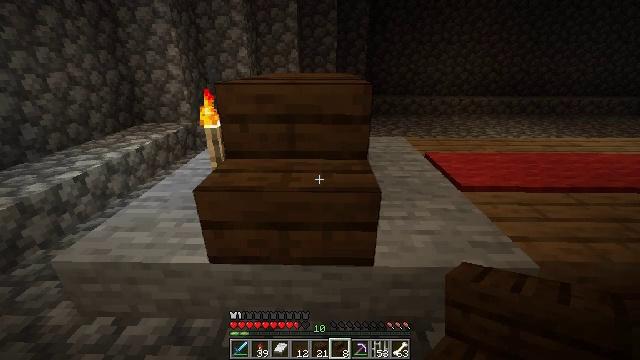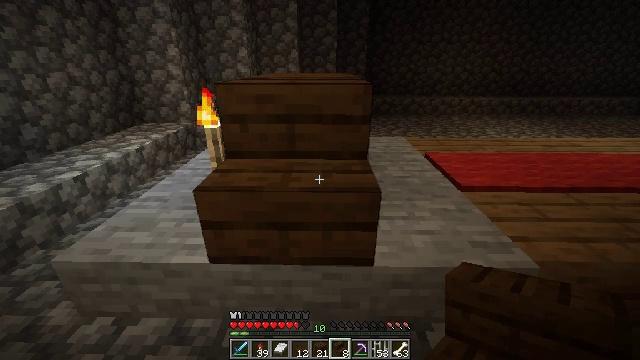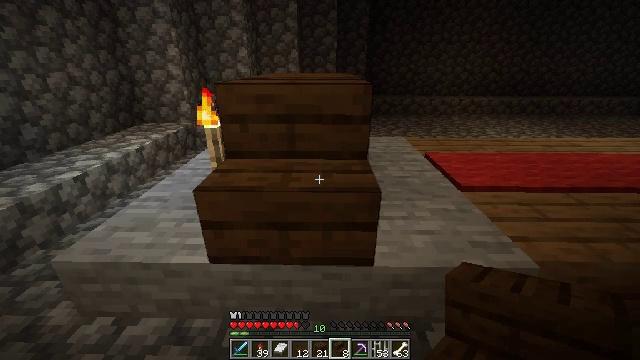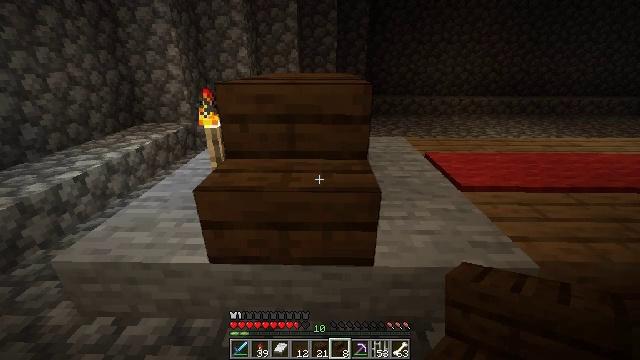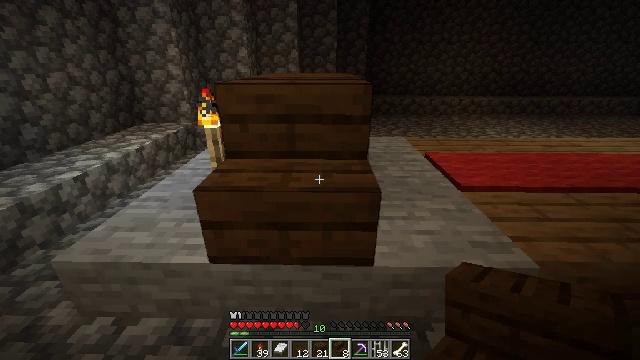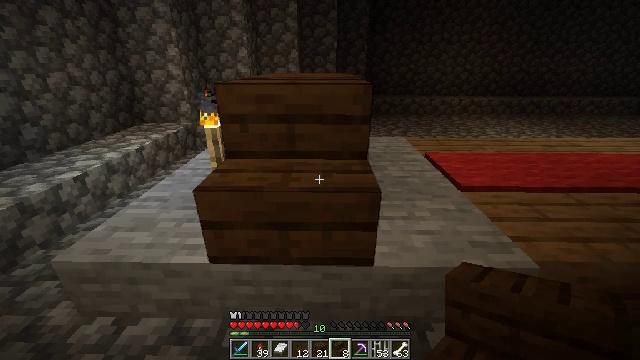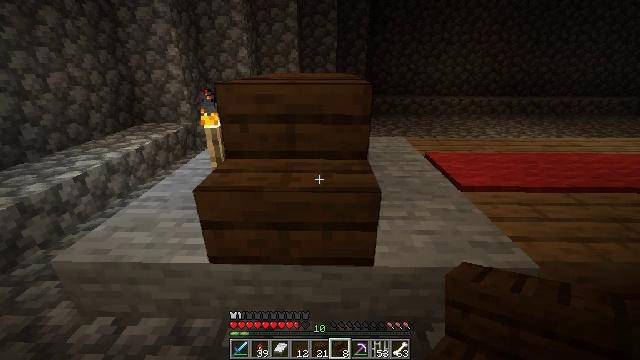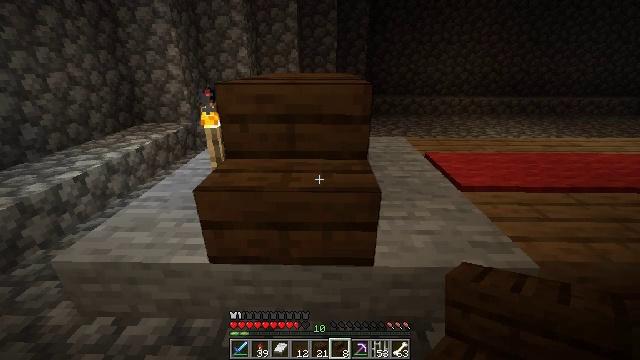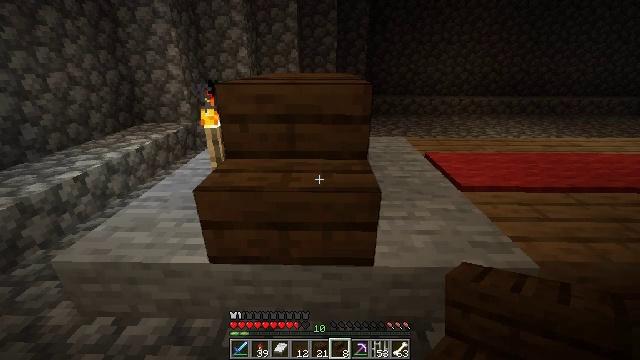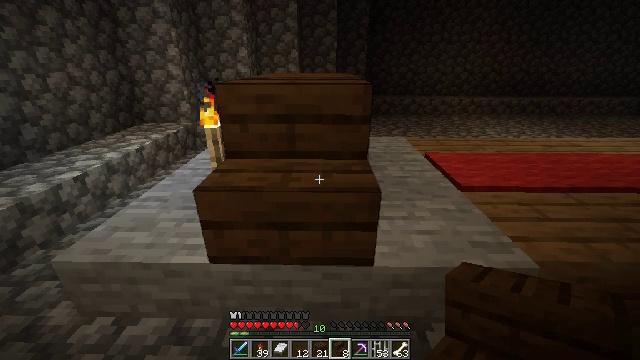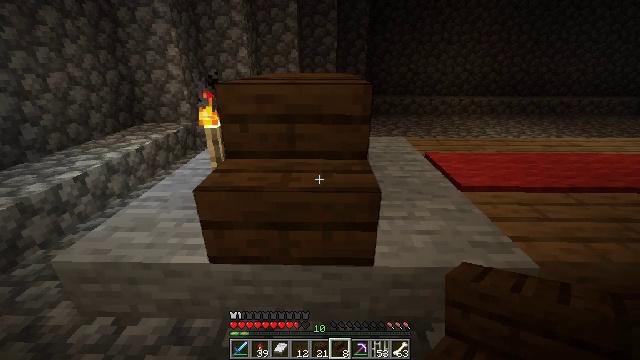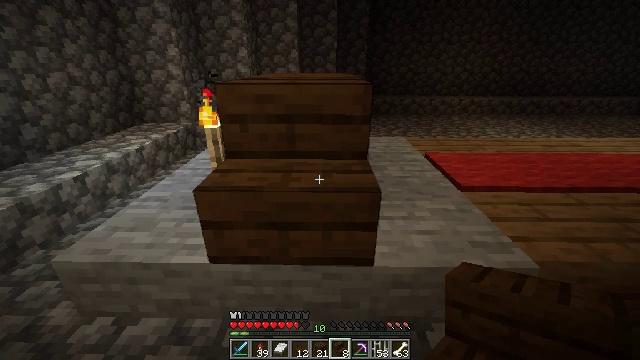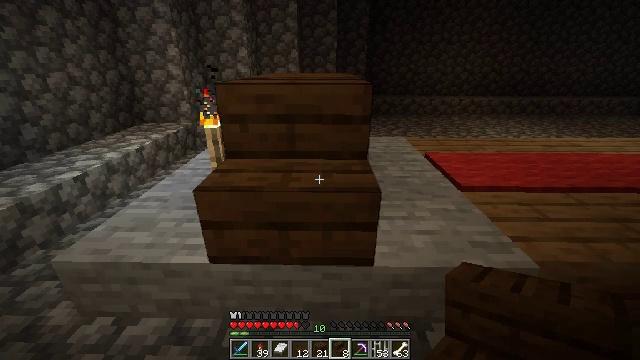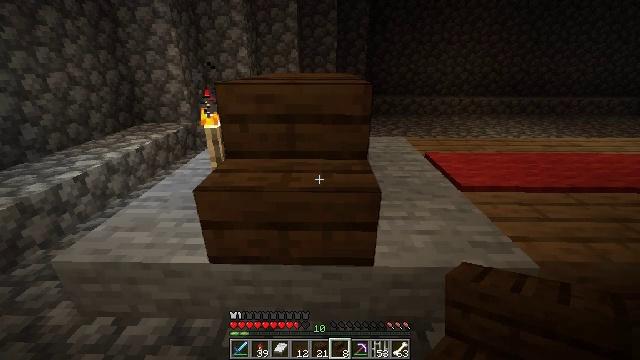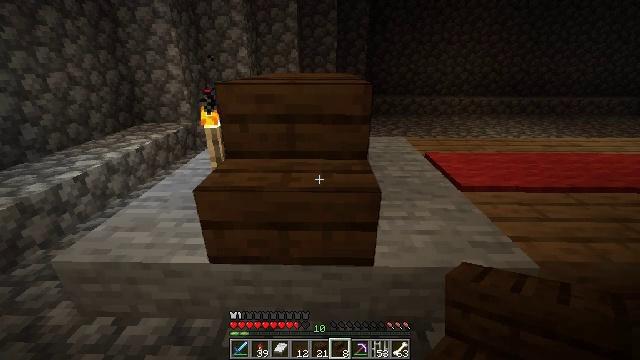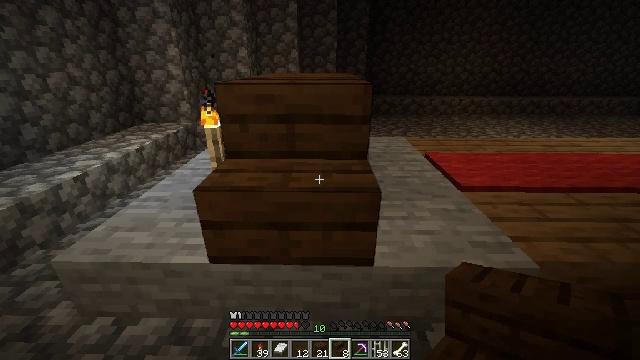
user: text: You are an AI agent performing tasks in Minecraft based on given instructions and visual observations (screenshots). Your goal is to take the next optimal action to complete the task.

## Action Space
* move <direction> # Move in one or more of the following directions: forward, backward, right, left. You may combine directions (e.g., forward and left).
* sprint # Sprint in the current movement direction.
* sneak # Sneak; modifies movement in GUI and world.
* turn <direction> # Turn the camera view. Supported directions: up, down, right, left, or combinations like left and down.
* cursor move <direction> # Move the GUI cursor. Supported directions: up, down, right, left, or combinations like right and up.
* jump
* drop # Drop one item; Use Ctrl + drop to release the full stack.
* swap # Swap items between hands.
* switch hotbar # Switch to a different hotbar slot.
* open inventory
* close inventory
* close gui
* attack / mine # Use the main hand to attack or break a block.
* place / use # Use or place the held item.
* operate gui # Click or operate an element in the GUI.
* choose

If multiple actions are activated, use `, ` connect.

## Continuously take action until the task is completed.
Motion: motion action
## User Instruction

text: Gather some dark oak planks.
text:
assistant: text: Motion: no_op
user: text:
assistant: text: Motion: no_op
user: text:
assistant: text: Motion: no_op
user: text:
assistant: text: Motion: no_op
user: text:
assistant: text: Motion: no_op
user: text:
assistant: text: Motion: no_op
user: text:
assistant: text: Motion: no_op
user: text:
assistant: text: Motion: no_op
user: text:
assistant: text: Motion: no_op
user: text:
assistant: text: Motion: no_op
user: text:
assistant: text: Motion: no_op
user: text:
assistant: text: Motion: no_op
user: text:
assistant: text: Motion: no_op
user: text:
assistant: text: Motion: no_op
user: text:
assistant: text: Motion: no_op
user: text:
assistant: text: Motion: no_op
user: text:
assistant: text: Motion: no_op
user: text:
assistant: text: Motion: no_op
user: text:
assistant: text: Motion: no_op
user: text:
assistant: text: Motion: no_op
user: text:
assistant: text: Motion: no_op
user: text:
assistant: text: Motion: no_op
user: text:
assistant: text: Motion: no_op
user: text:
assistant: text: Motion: no_op
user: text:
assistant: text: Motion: no_op
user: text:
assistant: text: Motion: no_op
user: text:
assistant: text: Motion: no_op
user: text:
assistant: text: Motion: no_op
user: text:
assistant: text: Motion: no_op
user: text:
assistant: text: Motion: no_op